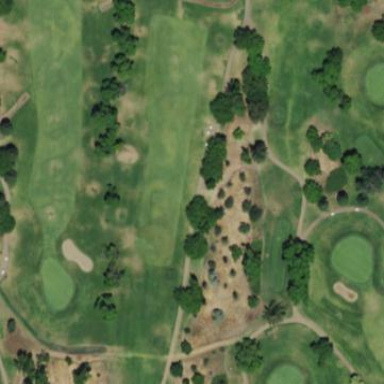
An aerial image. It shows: Area with grass used as rough in golf course.